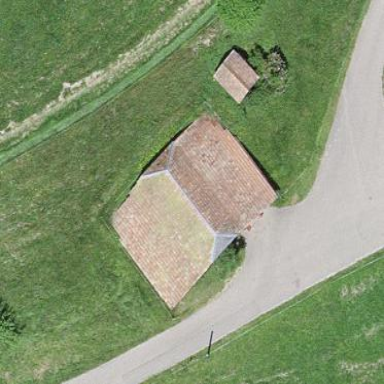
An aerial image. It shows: Rural barn.